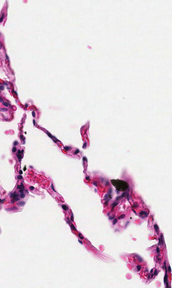
Tumor epithelial tissue: no
Tumor-associated stroma tissue: no
Normal tissue: yes